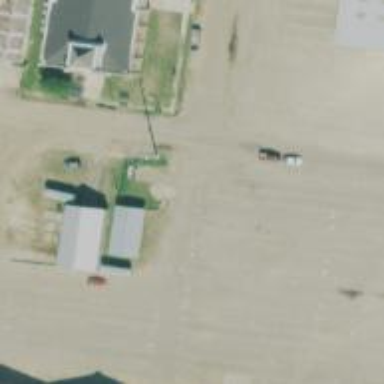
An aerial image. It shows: Power pole.